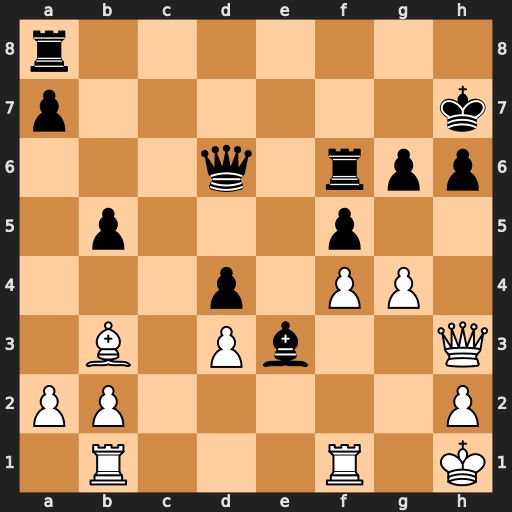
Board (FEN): r7/p6k/3q1rpp/1p3p2/3p1PP1/1B1Pb2Q/PP5P/1R3R1K
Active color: w
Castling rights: -
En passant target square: -
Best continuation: g5 h5 gxf6